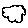
Label: cloud